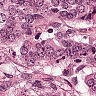
Metastatic tissue present: yes